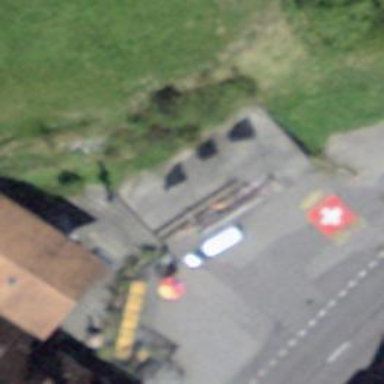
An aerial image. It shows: Garage.